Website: apple
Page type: billing-address
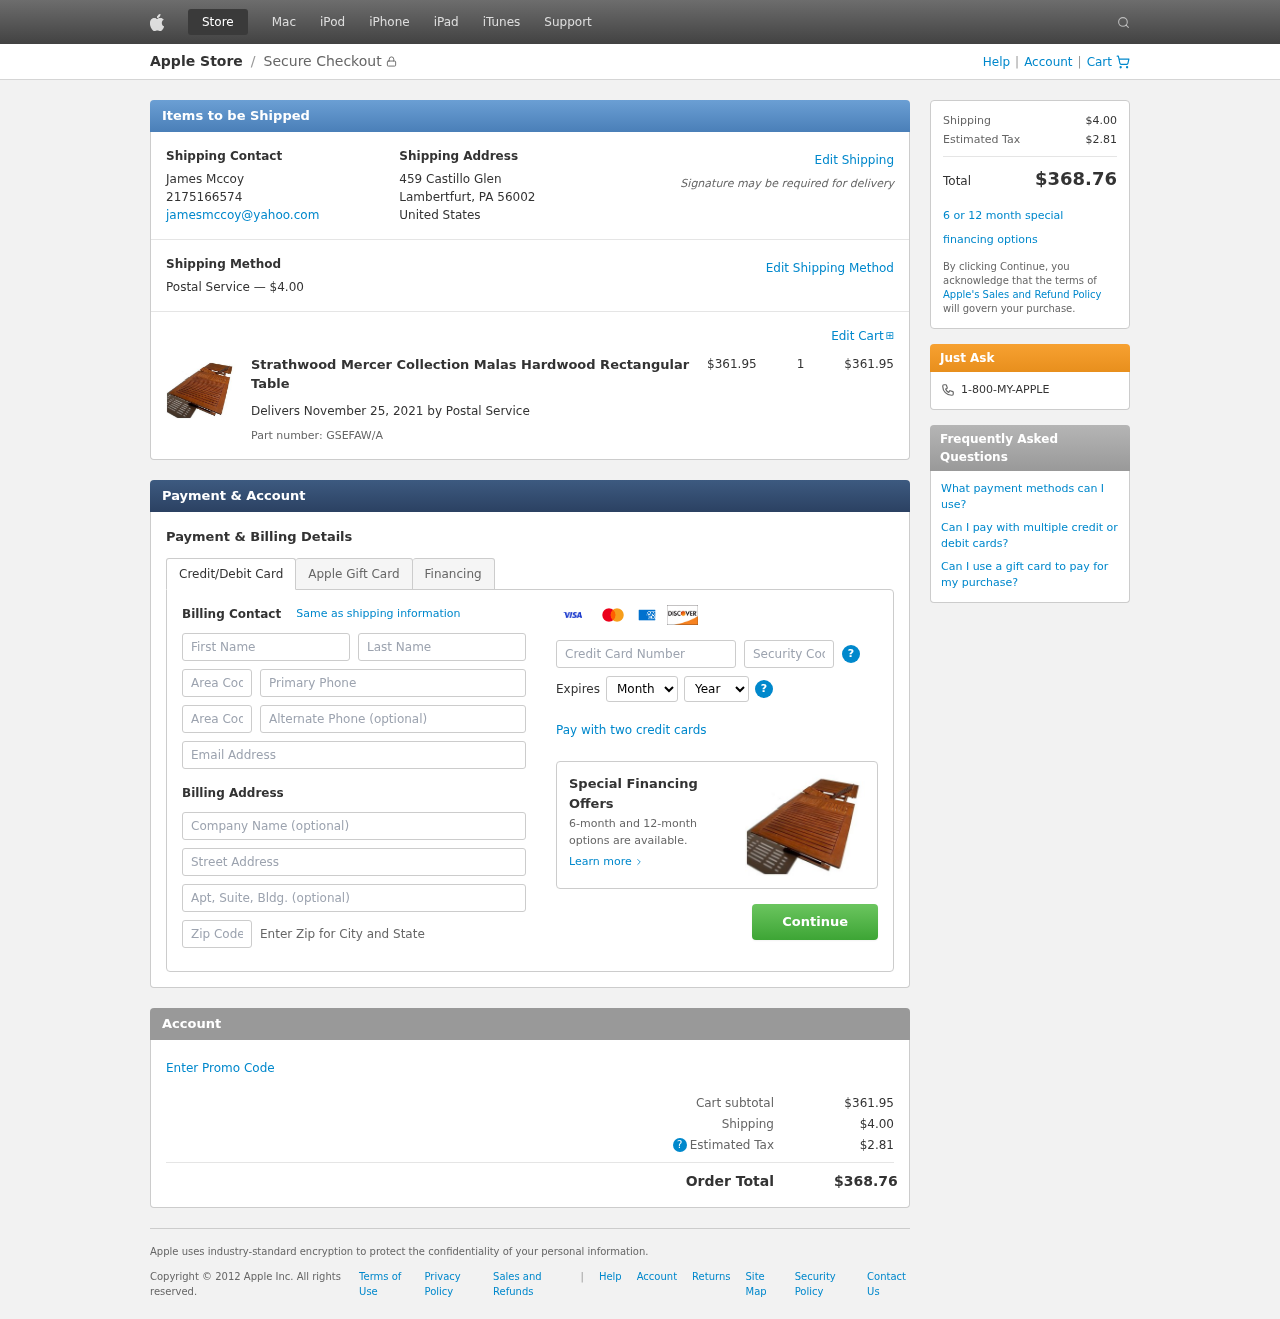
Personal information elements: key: PII_CARD_CVV
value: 002
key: PII_CARD_EXPIRY_MONTH
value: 08
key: PII_CARD_EXPIRY_YEAR
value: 28
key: PII_CARD_NUMBER
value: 5317 0118 3192 4315
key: PII_CITY_STATE_ZIP
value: Lambertfurt, PA 56002
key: PII_COUNTRY
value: United States
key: PII_EMAIL
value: jamesmccoy@yahoo.com
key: PII_FIRSTNAME
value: James
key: PII_FULLNAME
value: James Mccoy
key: PII_LASTNAME
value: Mccoy
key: PII_PHONE
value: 2175166574
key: PII_PHONE_AREA
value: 217
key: PII_STREET
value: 459 Castillo Glen
Product elements: key: PRODUCT1_NAME
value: Strathwood Mercer Collection Malas Hardwood Rectangular Table
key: PRODUCT1_PRICE
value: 361.95
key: PRODUCT1_QUANTITY
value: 1
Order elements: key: ORDER_SHIPPING_COST
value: $4.00
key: ORDER_SUBTOTAL
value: $361.95
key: ORDER_DELIVERY_DATE
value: November 25, 2021
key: ORDER_PART_NUMBER
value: GSEFAW/A
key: ORDER_TAX
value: $2.81
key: ORDER_TOTAL
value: $368.76